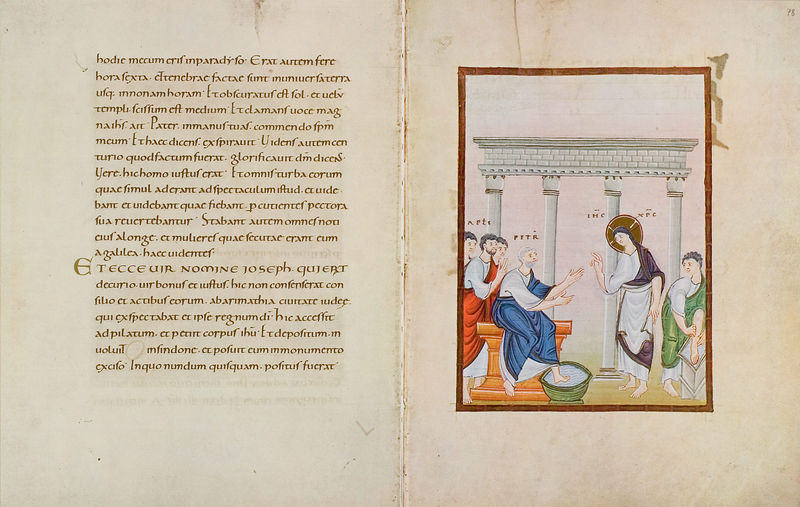
Titel: Codex Egberti
Institution: Trier, Stadtbibliothek/Stadtarchiv
Schlagwörter: blau, fuß, wasser, gelb, grün, sitzen, bunt, männer, säule, säulen, rot, malerei, bibel, rahmen, schale, schüssel, bild, gewand, gold, füße, schrift, farbe, bank, waschen, buch, moschee, nakt, druck, seite, text, altar, buchdruck, buchseite, heiligenschein, nimbus, christus, jesus, jesus christus, antik, griechenland, heiliger, tempel, heilige, jünger, taufe, magdalena, jerusalem, miniatur, petrus, handschrift, josef, joseph, erlöser, latein, apostel, buchmalerei, abendmal, messias, fusswaschung, gottessohn, heute, sohn gottes, christkind, pascha, paschafest, letztes abendmal, 75, handschrigt, unziale, ihc, mniatur, christkönig, füsse waschen, hauetext, heilland, erretter, jesus von nazaret, pessach, jesus bei der fußwaschung, architektur im hintergrund